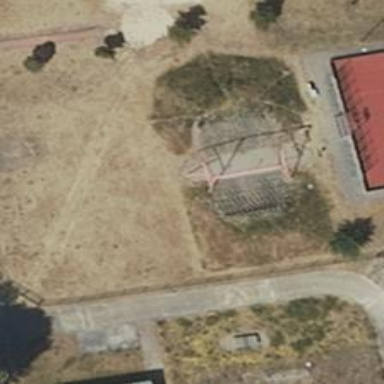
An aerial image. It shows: Playground with swings.